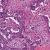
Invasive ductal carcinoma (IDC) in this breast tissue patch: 0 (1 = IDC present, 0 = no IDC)